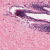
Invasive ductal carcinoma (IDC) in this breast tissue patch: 0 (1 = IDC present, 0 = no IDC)